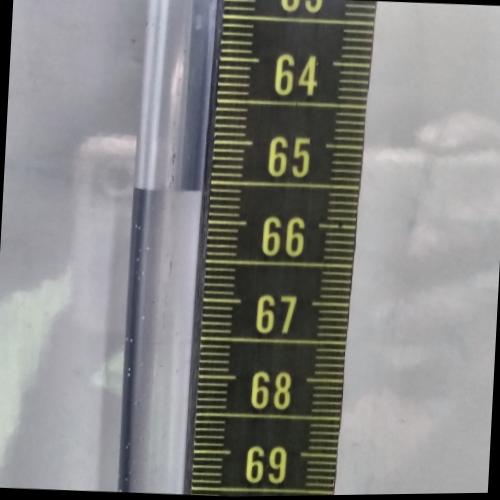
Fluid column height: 65.6 cm